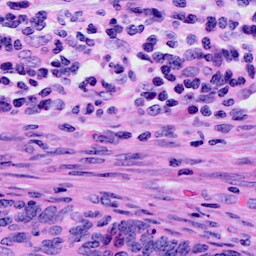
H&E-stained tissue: Cervix